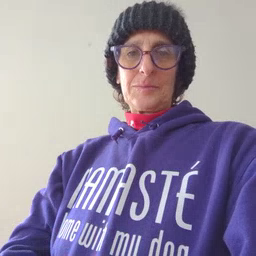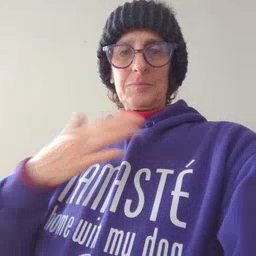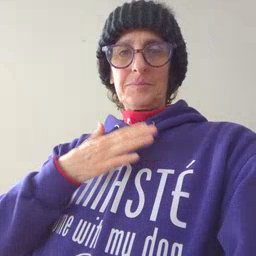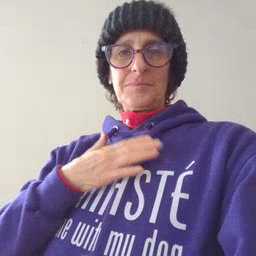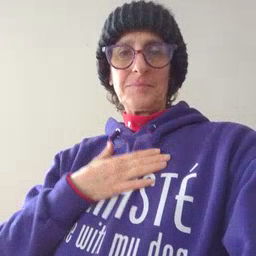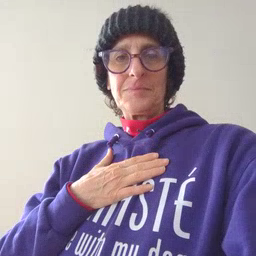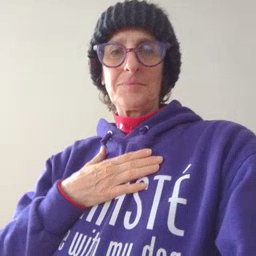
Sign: minemy